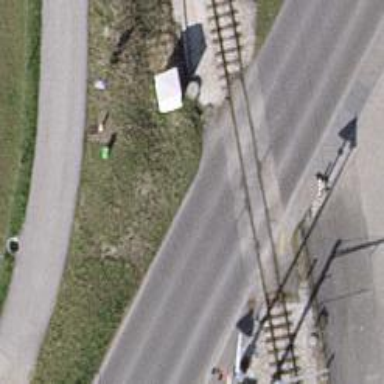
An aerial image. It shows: Level crossing along the railway.